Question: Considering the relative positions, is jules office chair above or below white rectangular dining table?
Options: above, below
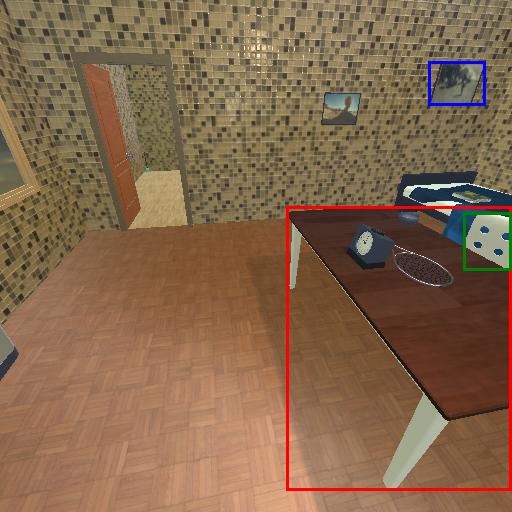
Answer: above